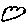
Label: cloud